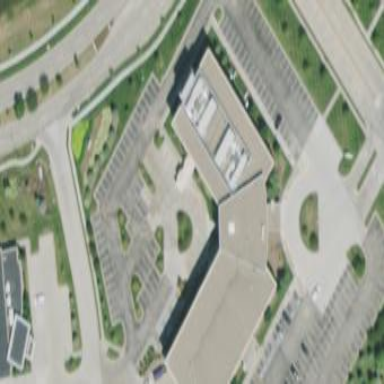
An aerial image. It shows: Office building that houses clinic providing healthcare services.